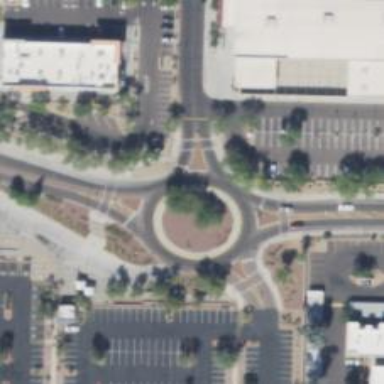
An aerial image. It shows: Tertiary road with asphalt surface leading to roundabout.